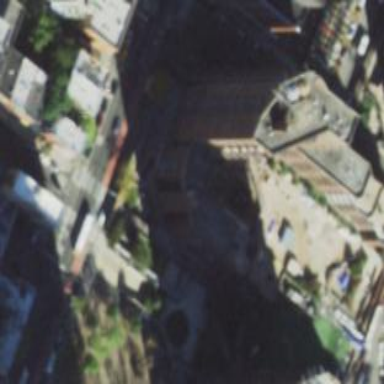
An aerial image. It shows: Part of building with flat concrete roof.